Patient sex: F
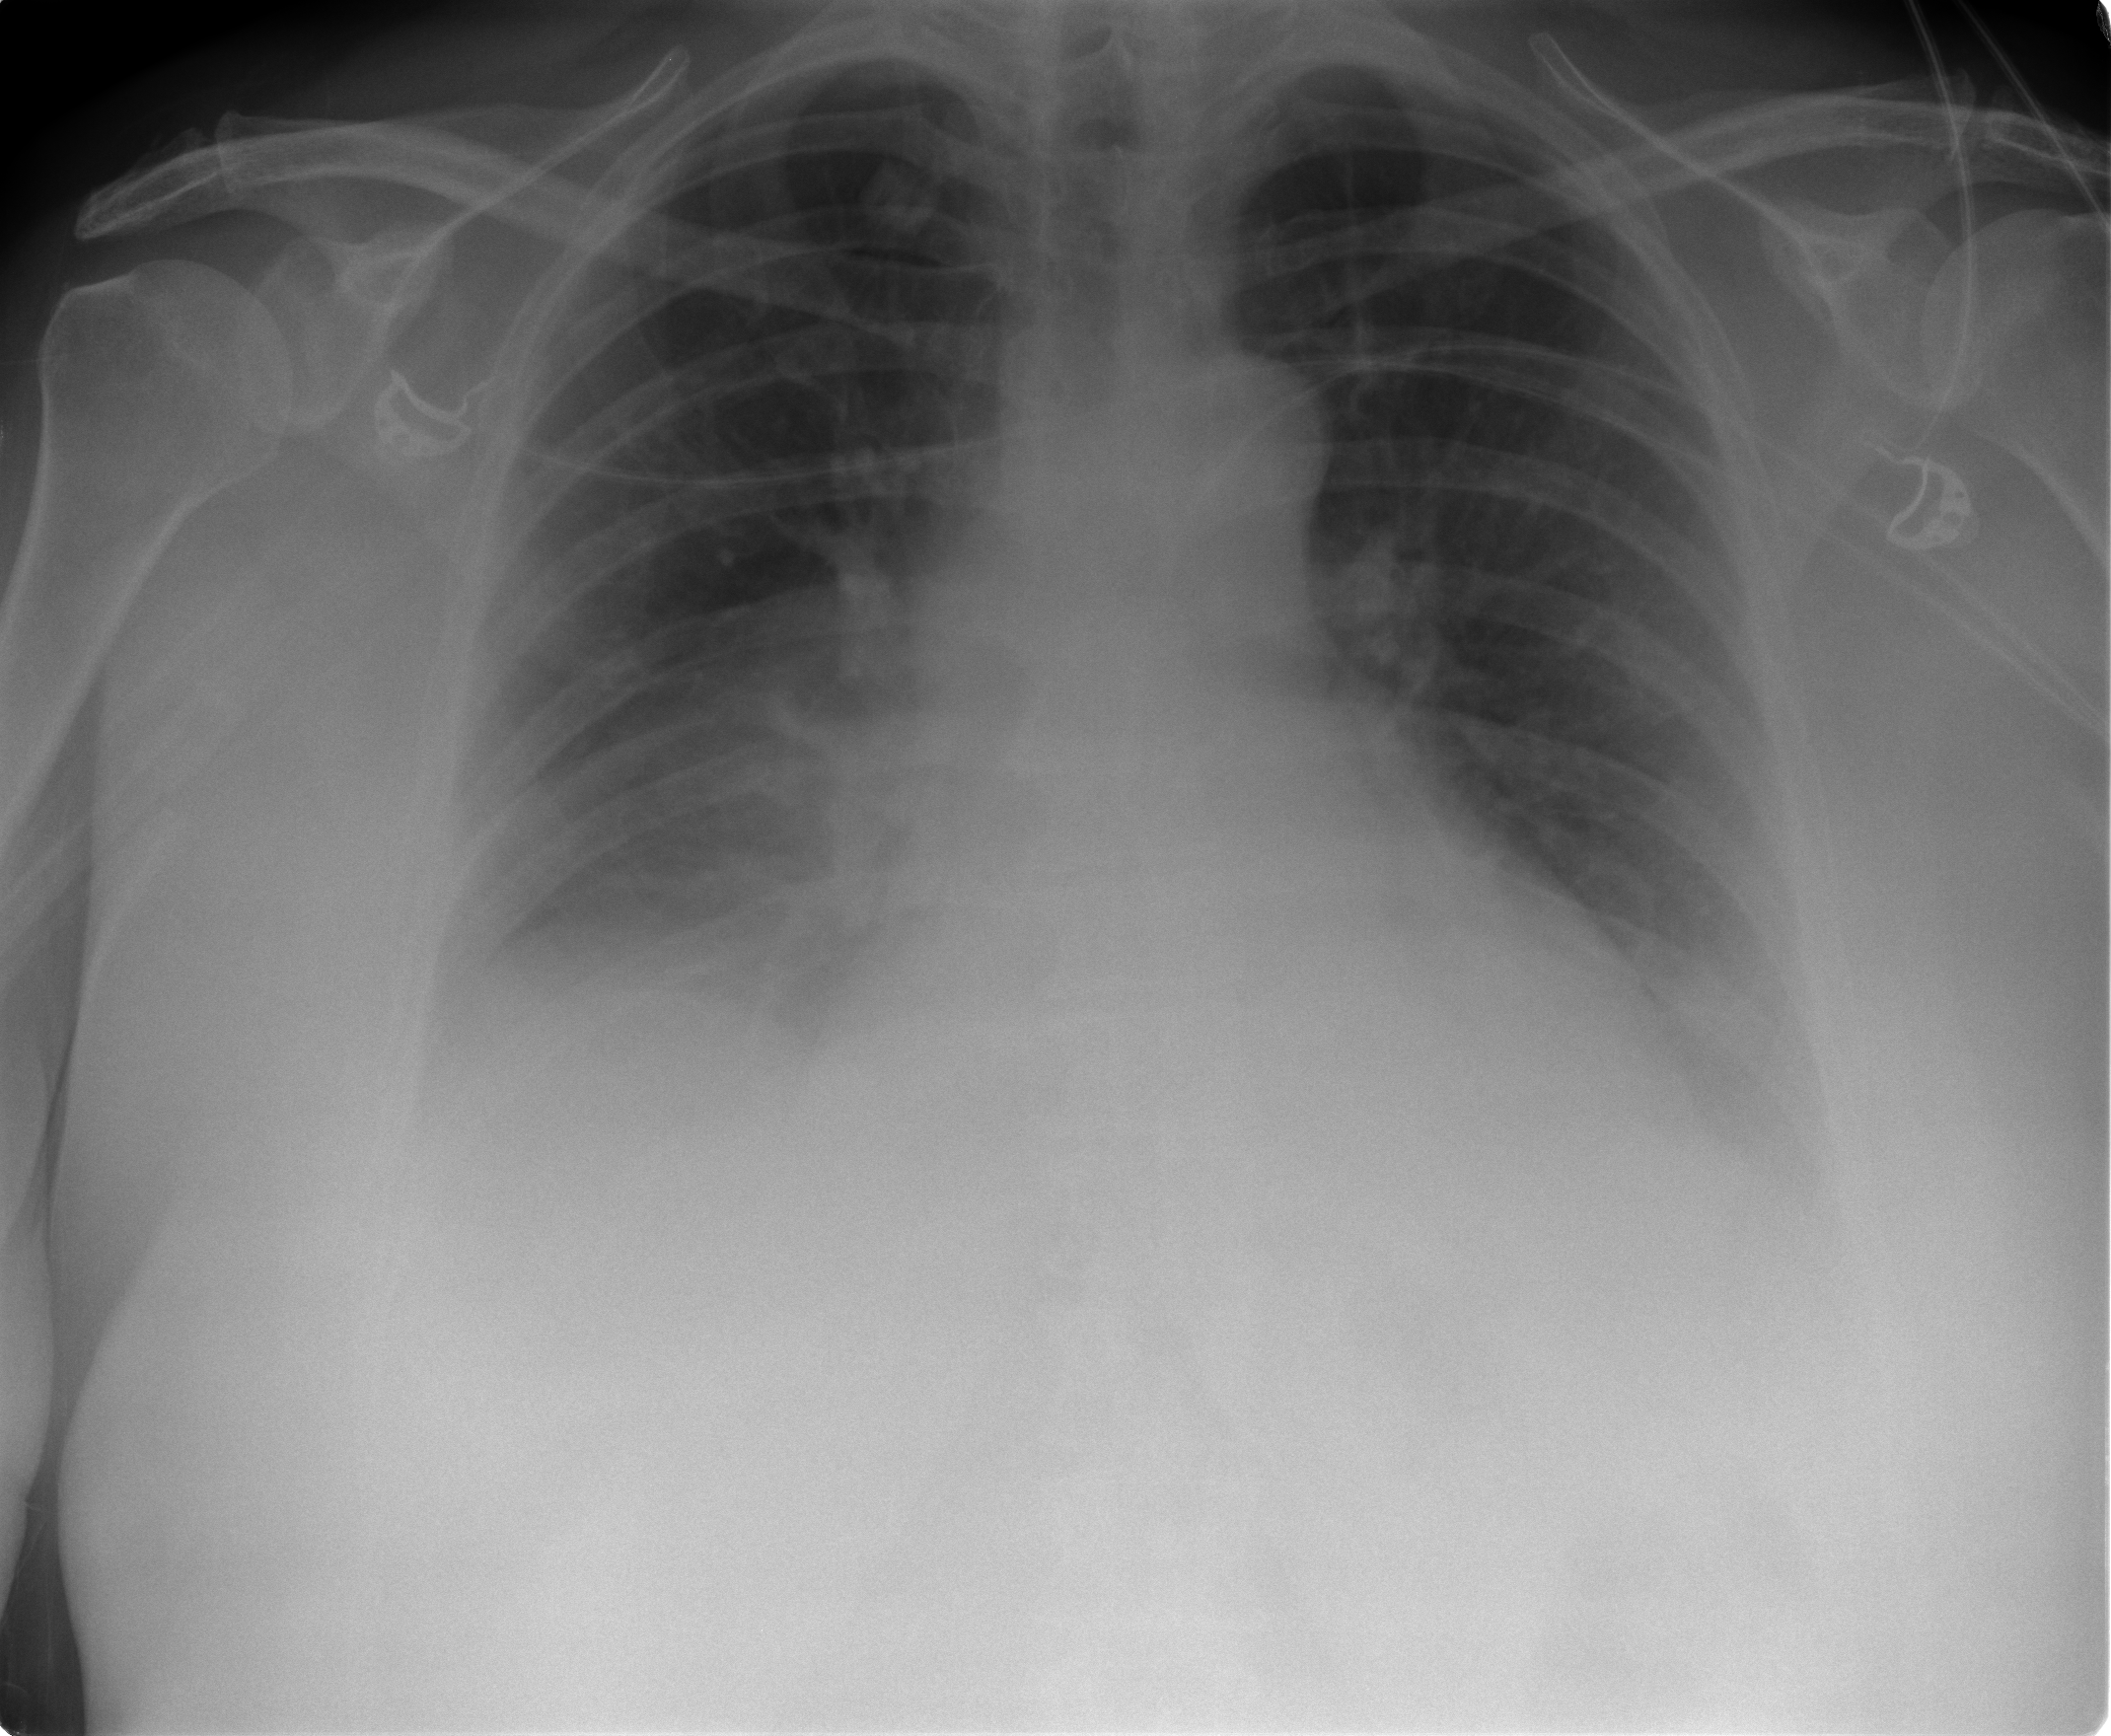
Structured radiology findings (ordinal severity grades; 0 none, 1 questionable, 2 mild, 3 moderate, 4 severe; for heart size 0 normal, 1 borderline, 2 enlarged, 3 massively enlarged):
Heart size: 2
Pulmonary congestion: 2
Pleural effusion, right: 2
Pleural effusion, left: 2
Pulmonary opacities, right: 0
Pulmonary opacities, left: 0
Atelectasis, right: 2
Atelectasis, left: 2